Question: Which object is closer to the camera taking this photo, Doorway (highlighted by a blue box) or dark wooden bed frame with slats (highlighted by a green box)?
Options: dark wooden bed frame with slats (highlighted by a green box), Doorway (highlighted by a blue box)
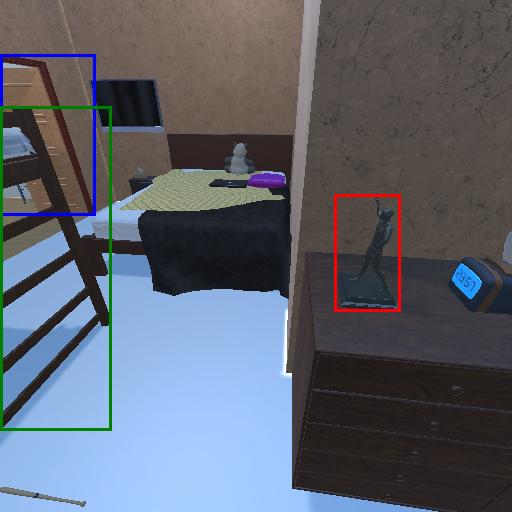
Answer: dark wooden bed frame with slats (highlighted by a green box)